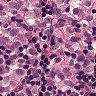
Metastatic tissue present: yes